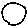
Label: circle